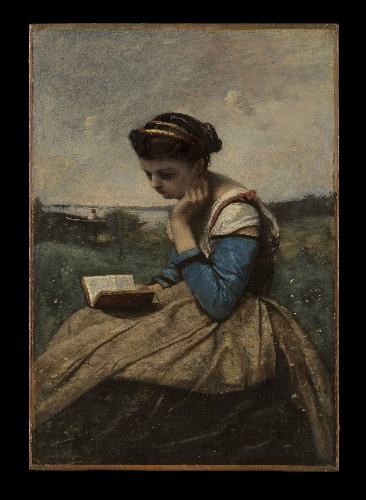
Title: A Woman Reading
Artist: Camille Corot
Artist bio: French, Paris 1796–1875 Paris
Date: 1869 and 1870
Object type: Painting
Classification: Paintings
Medium: Oil on canvas
Dimensions: 21 3/8 x 14 3/4 in. (54.3 x 37.5 cm)
Department: European Paintings
Credit line: Gift of Louise Senff Cameron, in memory of her uncle, Charles H. Senff, 1928
Accession year: 1928
Repository: Metropolitan Museum of Art, New York, NY
Tags: Women|Reading|Books